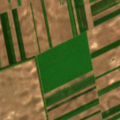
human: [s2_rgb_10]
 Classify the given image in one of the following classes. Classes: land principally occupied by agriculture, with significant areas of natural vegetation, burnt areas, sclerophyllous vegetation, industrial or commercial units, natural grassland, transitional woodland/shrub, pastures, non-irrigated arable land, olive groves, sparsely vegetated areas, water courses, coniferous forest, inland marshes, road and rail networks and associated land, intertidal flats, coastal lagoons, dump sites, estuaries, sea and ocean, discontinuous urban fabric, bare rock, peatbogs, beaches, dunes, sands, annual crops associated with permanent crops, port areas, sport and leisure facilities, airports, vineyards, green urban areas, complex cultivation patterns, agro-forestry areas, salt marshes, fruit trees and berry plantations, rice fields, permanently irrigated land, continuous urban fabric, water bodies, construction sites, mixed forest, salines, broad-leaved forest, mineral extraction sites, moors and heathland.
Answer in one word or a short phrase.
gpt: non-irrigated arable land